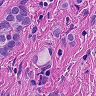
Metastatic tissue present: yes